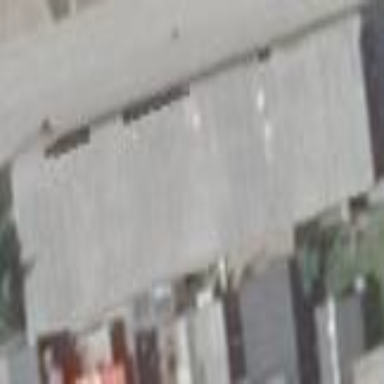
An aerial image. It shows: Group of garages.